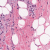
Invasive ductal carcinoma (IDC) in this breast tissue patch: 1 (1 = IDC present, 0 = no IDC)